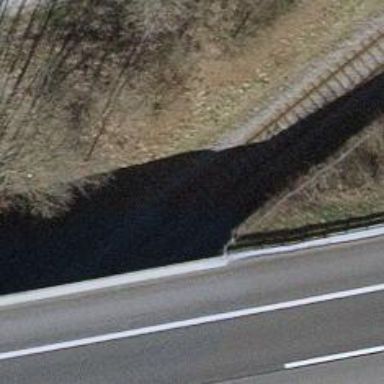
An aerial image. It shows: Railway tunnel.